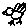
Label: bird